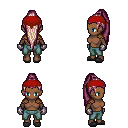
a pixel art fantasy rpg character, female body template, human, dark skin, leather shoulder armor, teal pants, white blonde extra-long topknot hairstyle, red bandana, metal gloves, gray slippers, four views (front, back, left, right), 2x2 character sprite sheet, small pixel art, hard edges, no anti-aliasing